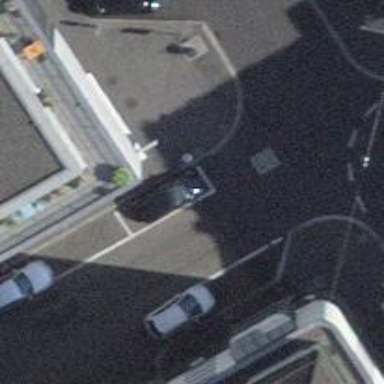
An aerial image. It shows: Street-side parallel parking available at this location.